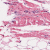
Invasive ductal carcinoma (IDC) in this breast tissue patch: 0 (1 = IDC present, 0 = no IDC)